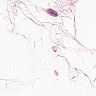
Metastatic tissue present: no